Question: I am trying to get JW Player to work inside Fancy Box. Fancy Box opens OK at the dimensions set below, but the video doesn't display (this is on a server). An example link that I'm using on a page (which is on the same level as the scripts and content diectories - the mp4 is in the content directory)
'''
<a href='content/brat.mp4' class='video' data-width="600" data-height="345" title='me'>Robot</a>
'''
and in the page:
'''
$(".video").fancybox({
fitToView: false, // to show videos in their own size
content: '<span></span>', // create temp content
scrolling: 'no', // don't show scrolling bars in fancybox
afterLoad: function () {
// get dimensions from data attributes
var $width = $(this.element).data('width');
var $height = $(this.element).data('height');
// replace temp content
this.content = "<embed src='scripts/jwplayer/jwplayer.swf?file=" + this.href + "&autostart=true&amp;wmode=opaque' type='application/x-shockwave-flash' width='" + $width + "' height='" + $height + "'></embed>";
}
});
'''
in scripts/jwplayer/ there is jwplayer.flash.swf, jwplayer.js and jwplayer.html5.js

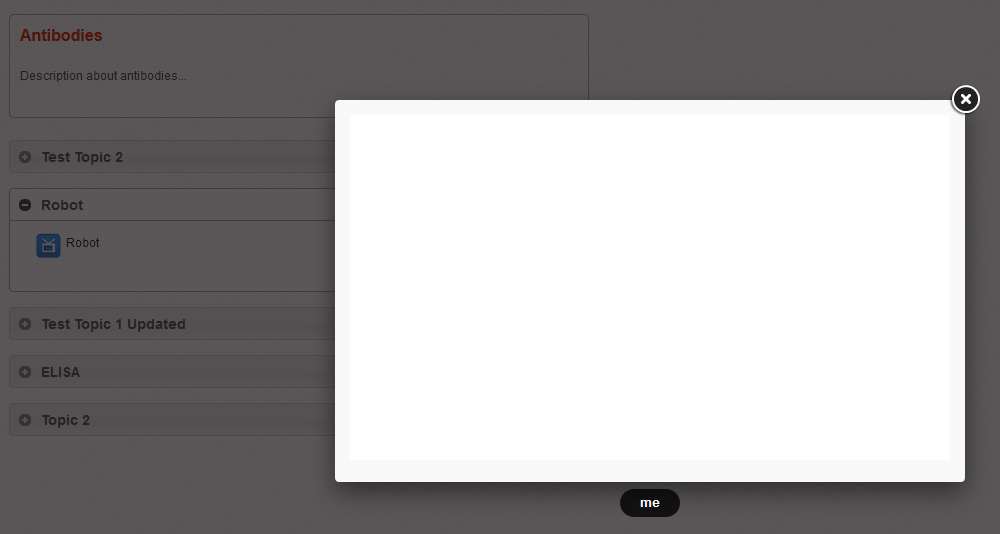
Answer: Sorted...the problem was jwplayer 6. I downloaded version 5 and all works!
<URL>
Jeez...